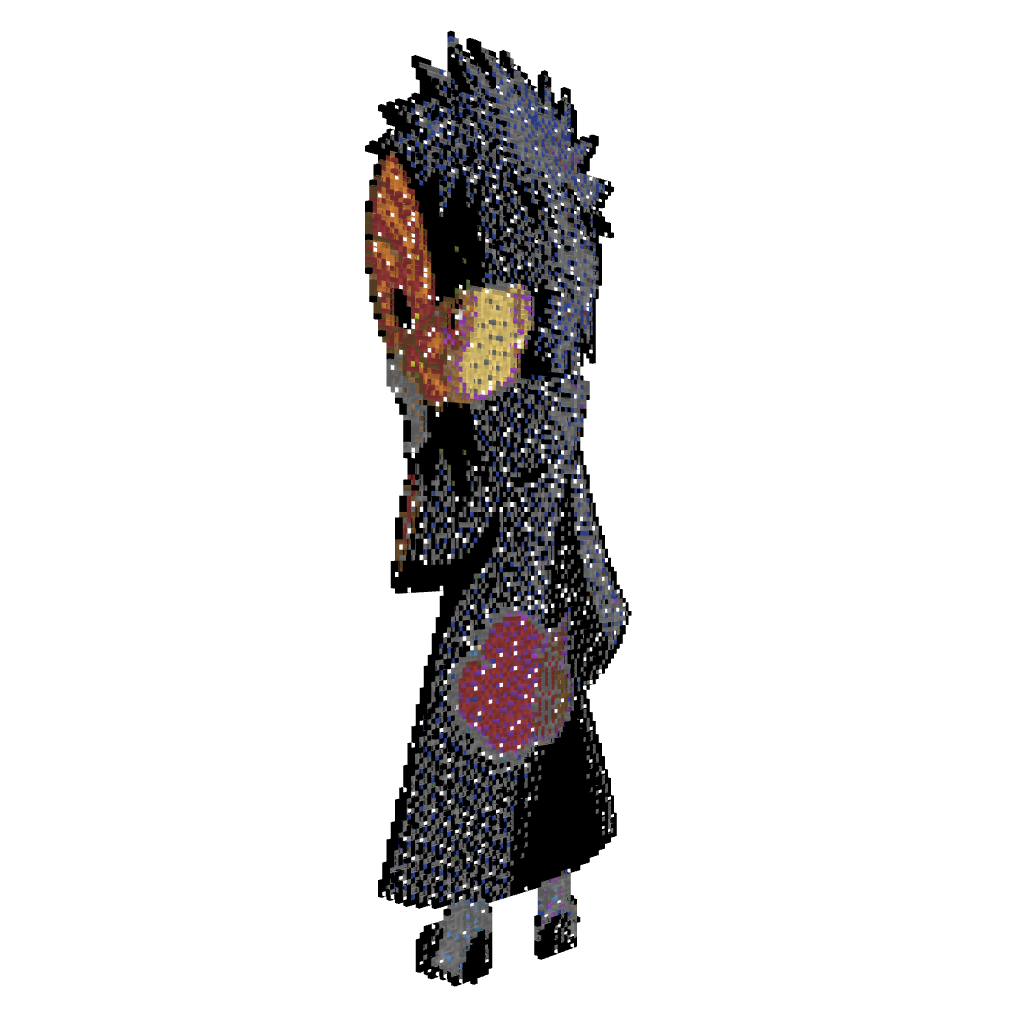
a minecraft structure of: TOBI CHIBI high quality